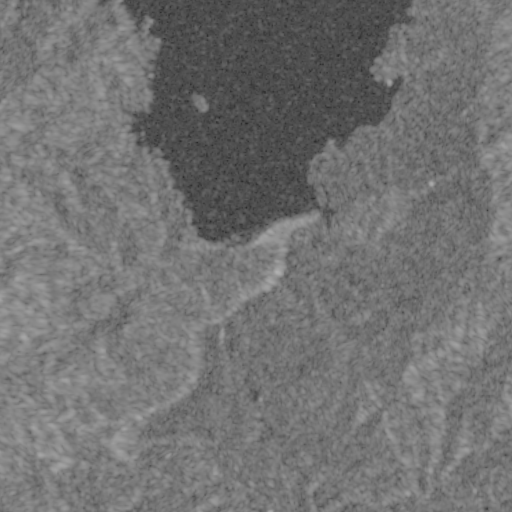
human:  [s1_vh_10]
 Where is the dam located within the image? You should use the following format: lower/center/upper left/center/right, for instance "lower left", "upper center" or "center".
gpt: The dam is located in the center of the image.
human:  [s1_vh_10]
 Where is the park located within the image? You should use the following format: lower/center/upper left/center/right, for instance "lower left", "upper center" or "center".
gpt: The park is located in the lower center of the image.
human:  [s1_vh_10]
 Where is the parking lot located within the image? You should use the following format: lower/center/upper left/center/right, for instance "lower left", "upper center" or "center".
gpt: The parking lot is located in the lower center of the image.
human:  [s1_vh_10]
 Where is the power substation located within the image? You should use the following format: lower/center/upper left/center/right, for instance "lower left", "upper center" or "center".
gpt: The power substation is located in the center of the image.
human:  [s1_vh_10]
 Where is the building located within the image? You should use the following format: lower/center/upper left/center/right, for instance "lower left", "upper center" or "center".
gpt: The building is located in the center of the image.
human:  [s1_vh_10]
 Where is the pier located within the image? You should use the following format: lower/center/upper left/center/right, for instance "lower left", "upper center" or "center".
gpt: The pier is located in the upper right of the image.
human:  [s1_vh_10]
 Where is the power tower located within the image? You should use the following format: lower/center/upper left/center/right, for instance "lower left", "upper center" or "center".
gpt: There is no power tower in the image.

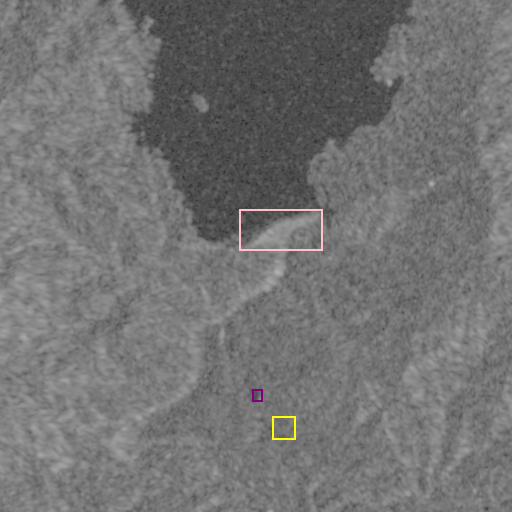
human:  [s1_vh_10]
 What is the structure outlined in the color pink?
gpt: The structure outlined in pink is a dam.
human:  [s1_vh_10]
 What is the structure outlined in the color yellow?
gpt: The structure outlined in yellow is a park.
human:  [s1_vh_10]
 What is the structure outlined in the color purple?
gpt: The structure outlined in purple is a parking lot.
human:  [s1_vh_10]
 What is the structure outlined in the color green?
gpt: There is no green outline.